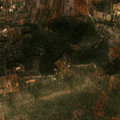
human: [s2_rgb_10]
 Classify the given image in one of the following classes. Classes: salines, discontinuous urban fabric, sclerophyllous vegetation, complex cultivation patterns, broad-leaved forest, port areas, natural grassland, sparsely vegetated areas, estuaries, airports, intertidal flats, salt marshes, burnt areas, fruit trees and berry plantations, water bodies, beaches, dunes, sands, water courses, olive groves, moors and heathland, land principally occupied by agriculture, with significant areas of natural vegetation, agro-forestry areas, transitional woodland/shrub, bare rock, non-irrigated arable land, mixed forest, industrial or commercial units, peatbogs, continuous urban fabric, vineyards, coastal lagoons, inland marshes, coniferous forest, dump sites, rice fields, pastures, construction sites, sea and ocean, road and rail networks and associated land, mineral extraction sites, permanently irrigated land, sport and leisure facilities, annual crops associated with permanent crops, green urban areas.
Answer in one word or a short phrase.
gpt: fruit trees and berry plantations, annual crops associated with permanent crops, complex cultivation patterns, land principally occupied by agriculture, with significant areas of natural vegetation, sclerophyllous vegetation